Question: I started working with Jetpack compose (1.0.0-beta07) and I ran into a pretty strange problem with TextField. According to all possible documentation and instructions, I do everything right, but Android Studio constantly writes me the message 'None of the following functions can be called with the arguments supplied.' for 'TextField'
Below is my written code, where Studio still underlines 'Text (label)' and 'text = it', but I take it that it has a problem defining 'TextField'. The problem disappears when I replace 'remember {mutableStateOf ("text")}' with '"text"', but 'TextField' does not change the text when typing the keyboard.
'''
import androidx.compose.foundation.text.KeyboardOptions
import androidx.compose.material.*
import androidx.compose.runtime.Composable
import androidx.compose.runtime.mutableStateOf
import androidx.compose.runtime.remember
import androidx.compose.ui.text.input.KeyboardType
@Composable
fun SimpleTextField(label: String = "Label", key: String = "unknown", keyboardType: KeyboardType = KeyboardType.Text){
var text = remember {
mutableStateOf("text")
}
TextField(
value = text,
onValueChange = {
text = it
},
label = { Text(label) },
keyboardOptions = KeyboardOptions(keyboardType = keyboardType)
)
}
'''

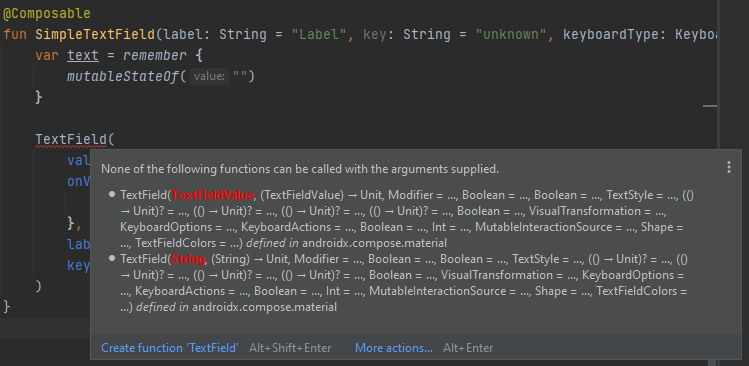
Answer: You can use:
'''
var text = remember { mutableStateOf("text") }
TextField(
value = text.value,
onValueChange = {
text.value = it
},
label = { Text(label) },
keyboardOptions = KeyboardOptions(keyboardType = keyboardType)
)
'''
or:
'''
var text by remember { mutableStateOf("text") }
TextField(
value = text,
onValueChange = {
text = it
},
label = { Text(label) },
keyboardOptions = KeyboardOptions(keyboardType = keyboardType)
)
'''
You can read more info about the <URL> in the official doc.